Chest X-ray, PA view. Patient: 61 years old, sex F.
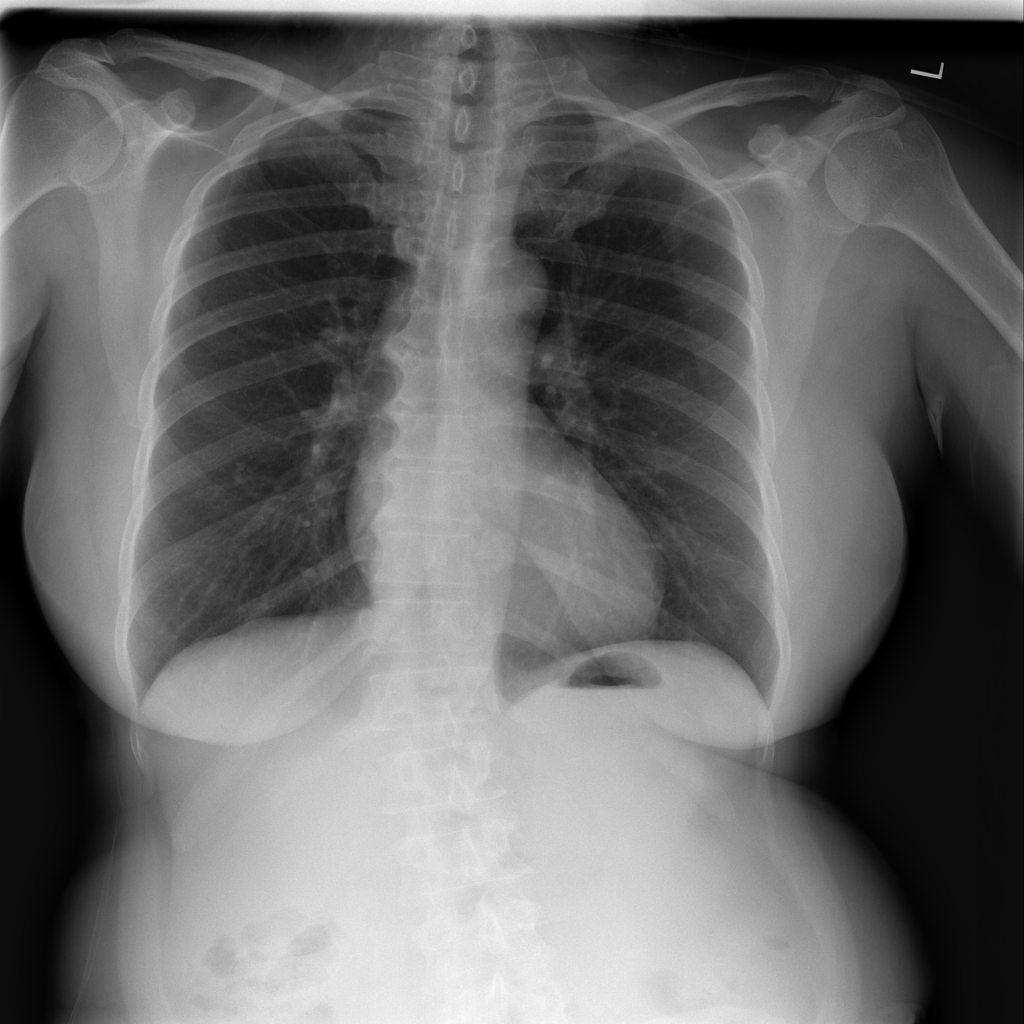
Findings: No Finding